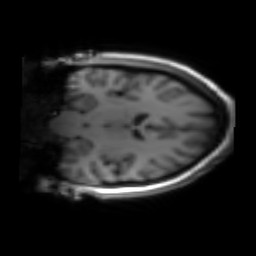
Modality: inplaneT1
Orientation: coronal
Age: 32
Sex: female
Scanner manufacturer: siemens
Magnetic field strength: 3 T
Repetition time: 1.2 s
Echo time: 0.00251 s